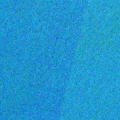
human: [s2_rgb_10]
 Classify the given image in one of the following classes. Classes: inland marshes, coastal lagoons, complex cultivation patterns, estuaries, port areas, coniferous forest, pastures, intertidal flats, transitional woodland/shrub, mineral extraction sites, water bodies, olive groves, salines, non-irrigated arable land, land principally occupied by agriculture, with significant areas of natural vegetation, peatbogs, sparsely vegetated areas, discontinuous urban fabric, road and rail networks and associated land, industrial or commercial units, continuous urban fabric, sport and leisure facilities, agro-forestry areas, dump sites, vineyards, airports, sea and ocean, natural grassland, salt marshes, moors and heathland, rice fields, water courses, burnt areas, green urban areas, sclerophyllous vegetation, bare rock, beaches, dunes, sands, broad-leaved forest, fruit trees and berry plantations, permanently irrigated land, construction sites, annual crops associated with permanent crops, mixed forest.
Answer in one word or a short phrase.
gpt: sea and ocean